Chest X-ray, PA view. Patient: 27 years old, sex M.
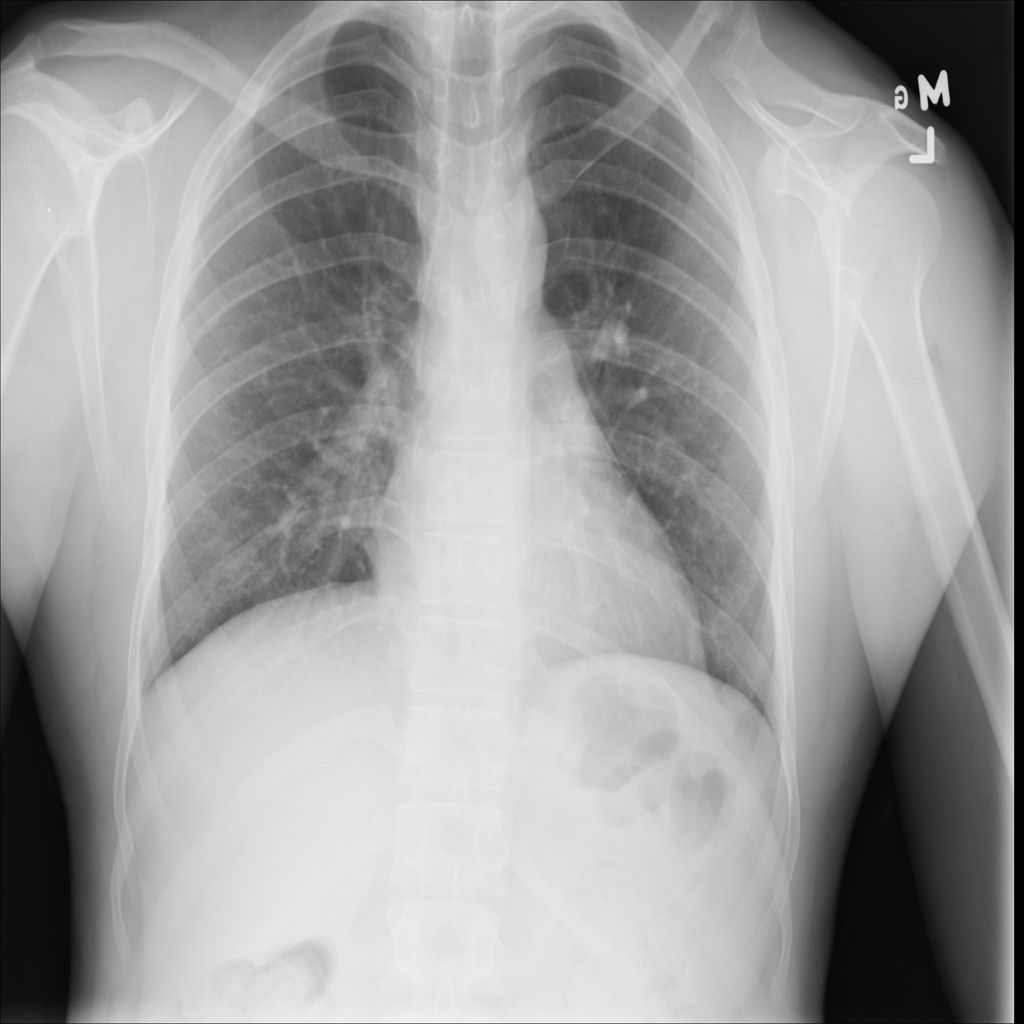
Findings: No Finding